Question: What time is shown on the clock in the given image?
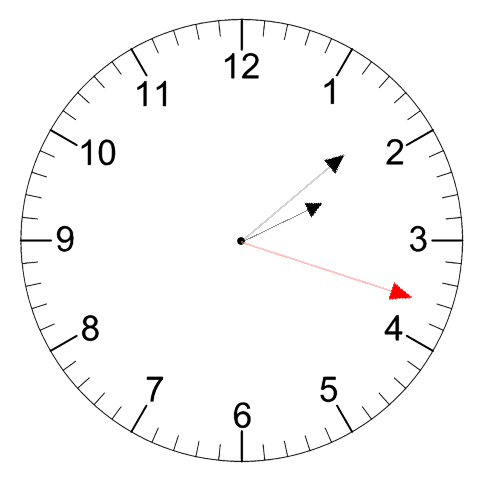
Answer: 02:08:18